Question: I followed this simple <URL> and managed to create a test web application with signalR. But when I tried to recreate it using ASP.NET website and then browse for the html page, I got the following error:
'''
TypeError: $.connection is undefined
var chat = $.connection.chatHub;
'''
This is the structure of my project if this matters:

Based on what I found, setting 'runAllManagedModulesForAllRequests' to true in web.config is necessary, so I already did it. Also the tutorial I followed is a little bit outdated since I use VS 2010(i.e. .NET Framework 4) which is only compatible with SignalR v 1.1.3.
How come I can't get this working in a website but works perfectly in a web application?
One (which I believe to be right) suggests to
> Put my code behind file in a seperate .cs file and put that cs file in
App_Code folder
So I tried to change my html file into a .aspx file. This way I have a code behind file (i.e. .aspx.cs) But I'm confused on what it is meant to move the code behind file because nesting my .aspx file to a .aspx.cs file residing in App_Code folder is not allowed.
What does that quoted answer above means?
Here are my script references in HTMLPage.htm together with the main function.
'''
<!--Reference the jQuery library. -->
<script src="//ajax.googleapis.com/ajax/libs/jquery/1.10.2/jquery.min.js"></script>
<!--Reference the SignalR library. -->
<script src="/Scripts/jquery.signalR-1.1.3.js"></script>
<!--Reference the autogenerated SignalR hub script. -->
<script src="/signalr/hubs"></script>
<!--Add script to update the page and send messages.-->
<script type="text/javascript">
$(function () {
// Declare a proxy to reference the hub.
var chat = $.connection.chatHub;
// Create a function that the hub can call to broadcast messages.
chat.client.broadcastMessage = function (name, message) {
// Html encode display name and message.
var encodedName = $('<div />').text(name).html();
var encodedMsg = $('<div />').text(message).html();
// Add the message to the page.
$('#discussion').append('<li><strong>' + encodedName
+ '</strong>:&nbsp;&nbsp;' + encodedMsg + '</li>');
};
// Get the user name and store it to prepend to messages.
$('#displayname').val(prompt('Enter your name:', ''));
// Set initial focus to message input box.
$('#message').focus();
// Start the connection.
$.connection.hub.start().done(function () {
$('#sendmessage').click(function () {
// Call the Send method on the hub.
chat.server.send($('#displayname').val(), $('#message').val());
// Clear text box and reset focus for next comment.
$('#message').val('').focus();
});
});
});
</script>
'''
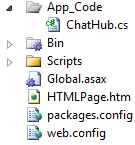
Answer: You should always check the console when something doesn't work - in your case, the page simply can't find the references to the SignalR script and to /signalr/hubs (and it says so in the console). If you change the urls to "/WebSite18/Scripts/jquery.signalR-1.1.3.js" and "/Website18/signalr/hubs", it will work.